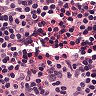
Metastatic tissue present: no